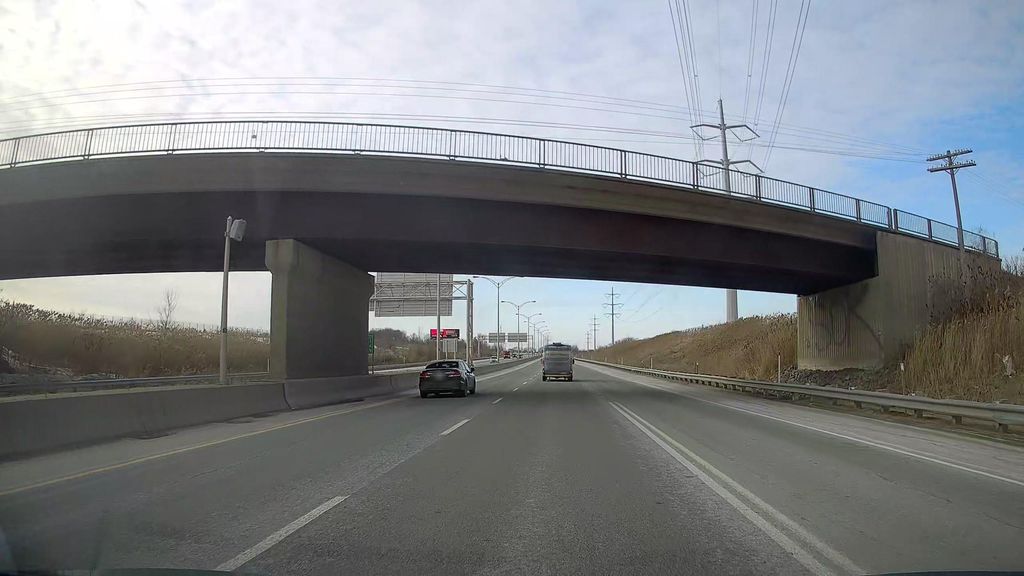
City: montreal